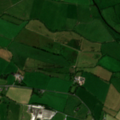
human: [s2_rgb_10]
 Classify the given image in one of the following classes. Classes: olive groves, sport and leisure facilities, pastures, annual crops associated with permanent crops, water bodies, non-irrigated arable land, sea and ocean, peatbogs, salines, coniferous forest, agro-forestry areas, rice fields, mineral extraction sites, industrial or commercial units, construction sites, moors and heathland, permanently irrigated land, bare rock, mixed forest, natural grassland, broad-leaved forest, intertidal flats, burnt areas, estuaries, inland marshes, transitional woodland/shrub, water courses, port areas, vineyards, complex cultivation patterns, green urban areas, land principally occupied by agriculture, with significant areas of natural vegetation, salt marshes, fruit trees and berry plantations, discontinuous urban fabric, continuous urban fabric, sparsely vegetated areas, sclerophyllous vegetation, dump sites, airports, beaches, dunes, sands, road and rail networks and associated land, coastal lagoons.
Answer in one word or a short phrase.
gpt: non-irrigated arable land, pastures